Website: home-depot
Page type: account-dashboard
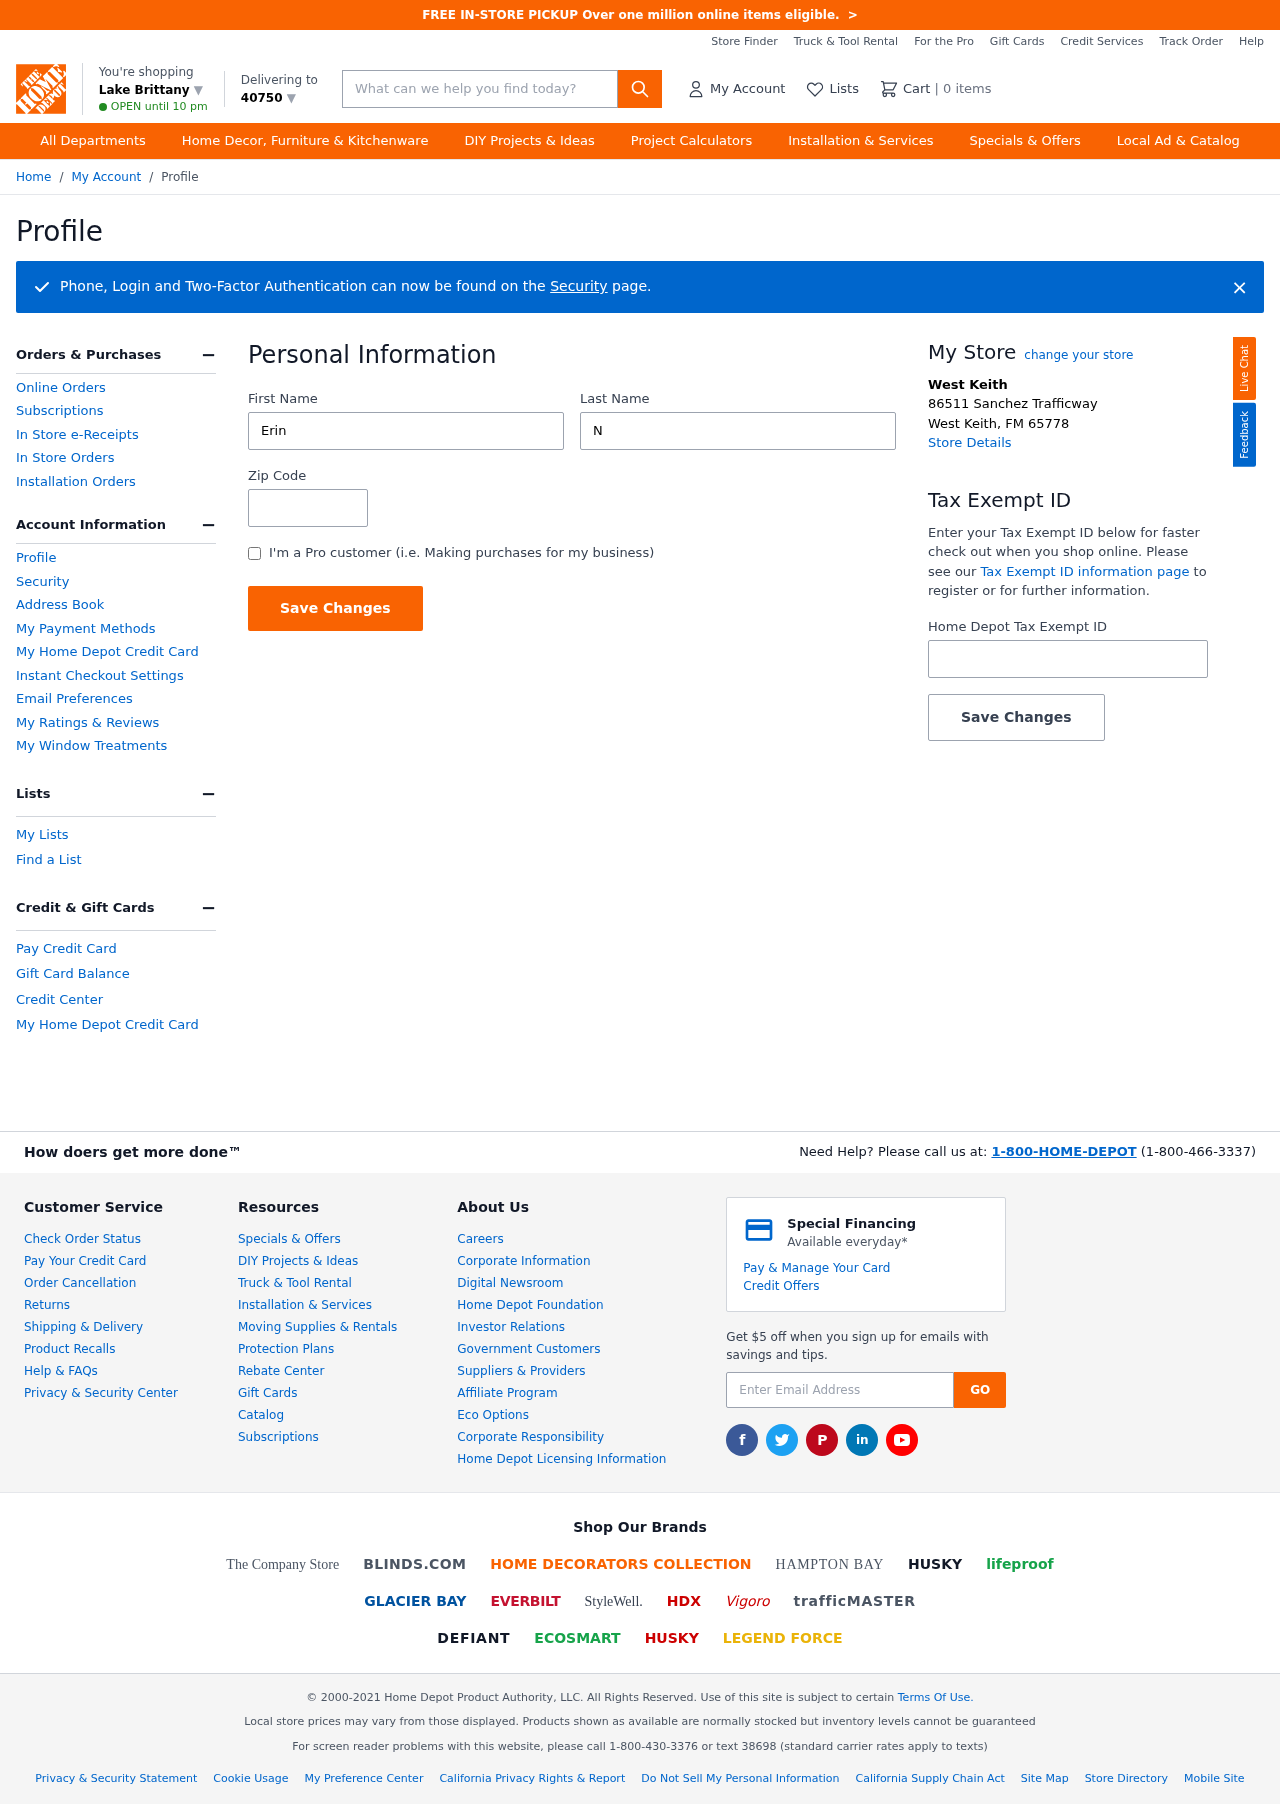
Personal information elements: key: PII_CITY
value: Lake Brittany ▼
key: PII_FIRSTNAME
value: Erin
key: PII_LASTNAME
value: Noble
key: PII_LOCATION1_CITY
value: West Keith
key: PII_LOCATION1_CITY_STATE_ZIP
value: West Keith, FM 65778
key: PII_LOCATION1_STREET
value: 86511 Sanchez Trafficway
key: PII_POSTCODE
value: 40750 ▼
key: PII_POSTCODE
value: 40750
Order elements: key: ORDER_NUM_ITEMS
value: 0
Search elements: key: HEADER_SEARCH
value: What can we help you find today?